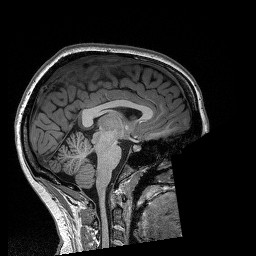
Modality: T1w
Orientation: sagittal